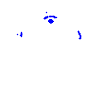
Particle: electron